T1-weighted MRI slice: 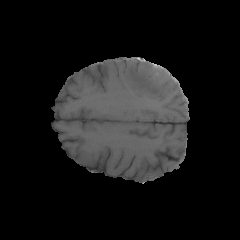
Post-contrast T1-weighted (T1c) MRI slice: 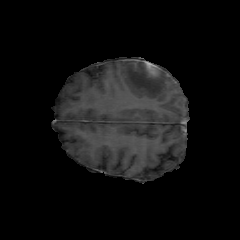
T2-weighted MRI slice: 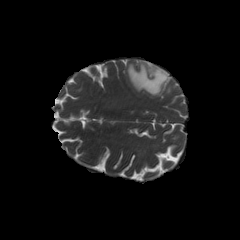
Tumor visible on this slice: yes